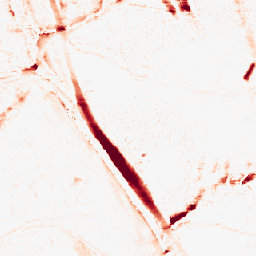
Category: morphological
Decomposition family: morphological_ellipse
Decomposition parameters: operation: opening
width: 10
height: 20
Upsampling method: nearest
Upsampling parameters: scale: 8
Upsampling scale: 8